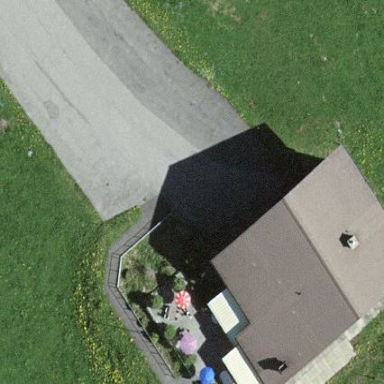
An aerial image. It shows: Restaurant in building.